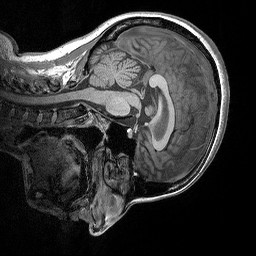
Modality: T1w
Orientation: sagittal
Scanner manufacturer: siemens
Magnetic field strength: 3 T
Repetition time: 2.3 s
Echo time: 0.00298 s